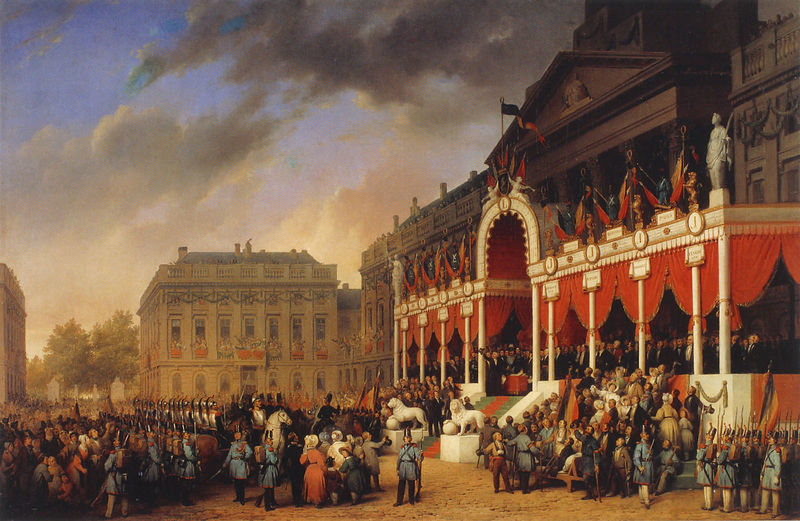
Titel: König Leopold I. am 21. Juli 1831
Künstler: Lieven De Winne
Institution: Brüssel, Musées Royaux des Beaux-Arts
Schlagwörter: blau, gemälde, himmel, weiß, wolken, bäume, menschen, stadt, fenster, schmuck, säulen, gebäude, haus, rot, historie, figur, pferd, pferde, fahnen, röcke, tribüne, fahne, platz, figuren, soldaten, vorhänge, stuck, aufgang, stufen, palast, uniform, uniformen, volk, portal, löwen, altan, historiengemälde, etagen, flaggen, parade, bajonette, aufmarsch, bayonette, blauer rock